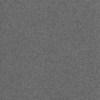
Label: dusty